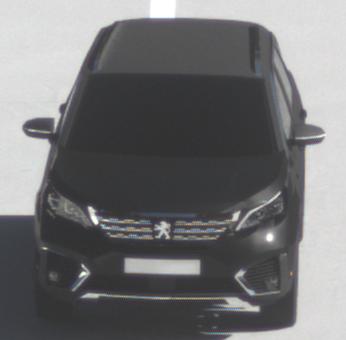
Make: Peugeot
Model: 5008 1.2 PureTech 130 Active
Detailed model: 5008 (II) (03/17 - 09/20)
Model produced from: 2017/03
Model produced until: 2018/07
Doors: 5
Color: black
Road condition: dry road
Daytime: morning or afternoon
Contrast: high contrast